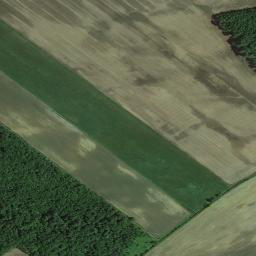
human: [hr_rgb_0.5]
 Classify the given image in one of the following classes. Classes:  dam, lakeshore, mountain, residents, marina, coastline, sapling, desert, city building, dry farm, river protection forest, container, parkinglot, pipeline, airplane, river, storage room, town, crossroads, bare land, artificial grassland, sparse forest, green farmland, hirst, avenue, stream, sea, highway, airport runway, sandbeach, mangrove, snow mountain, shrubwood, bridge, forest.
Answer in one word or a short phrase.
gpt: green farmland